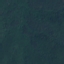
Land use / land cover: Forest